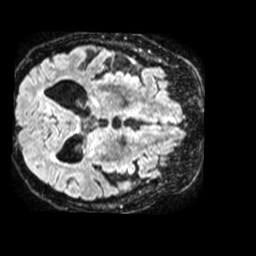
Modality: FLAIR
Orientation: axial
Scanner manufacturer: philips
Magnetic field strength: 1.5 T
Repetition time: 4.8 s
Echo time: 0.3372 s